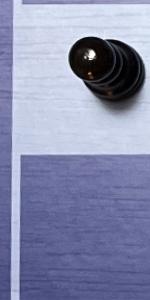
Label: Empty